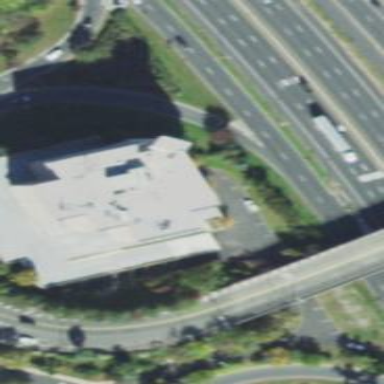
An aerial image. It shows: Office building.